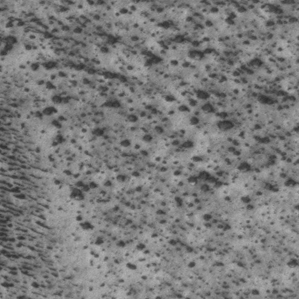
Label: frost